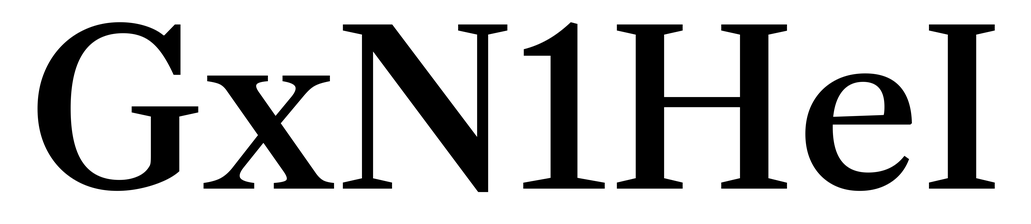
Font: LibreCaslonText_Medium